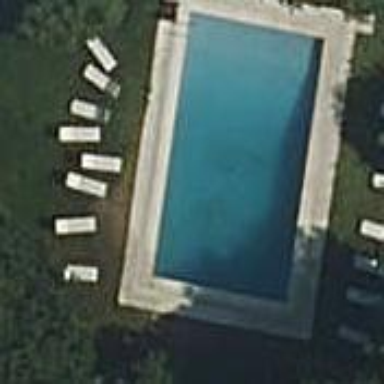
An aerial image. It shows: Swimming pool located in leisure land.